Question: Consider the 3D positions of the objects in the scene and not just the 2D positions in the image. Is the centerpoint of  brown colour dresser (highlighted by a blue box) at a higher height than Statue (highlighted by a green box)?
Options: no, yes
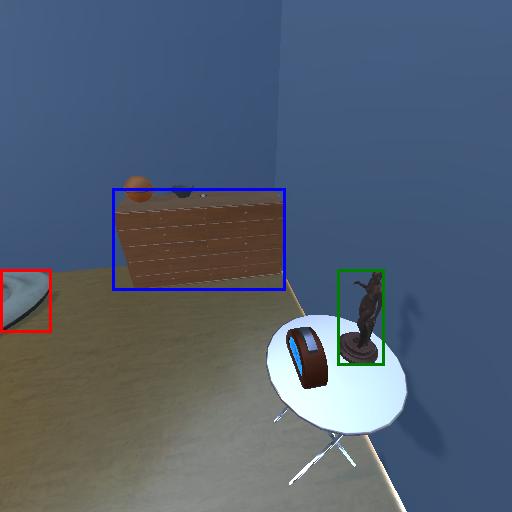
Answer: no